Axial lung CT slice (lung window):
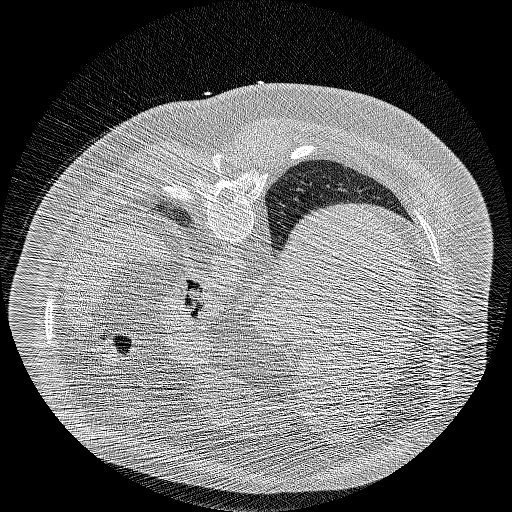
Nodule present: no